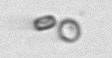
Label: Thalassiosira_sp_aff_mala